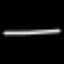
Label: line